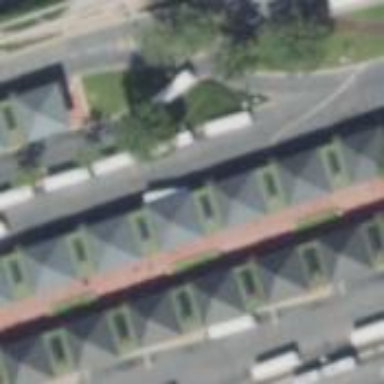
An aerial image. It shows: Public transport shelter building.